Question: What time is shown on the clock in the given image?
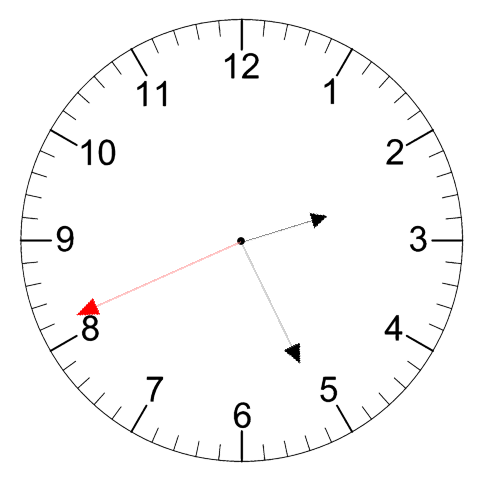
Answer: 02:25:41